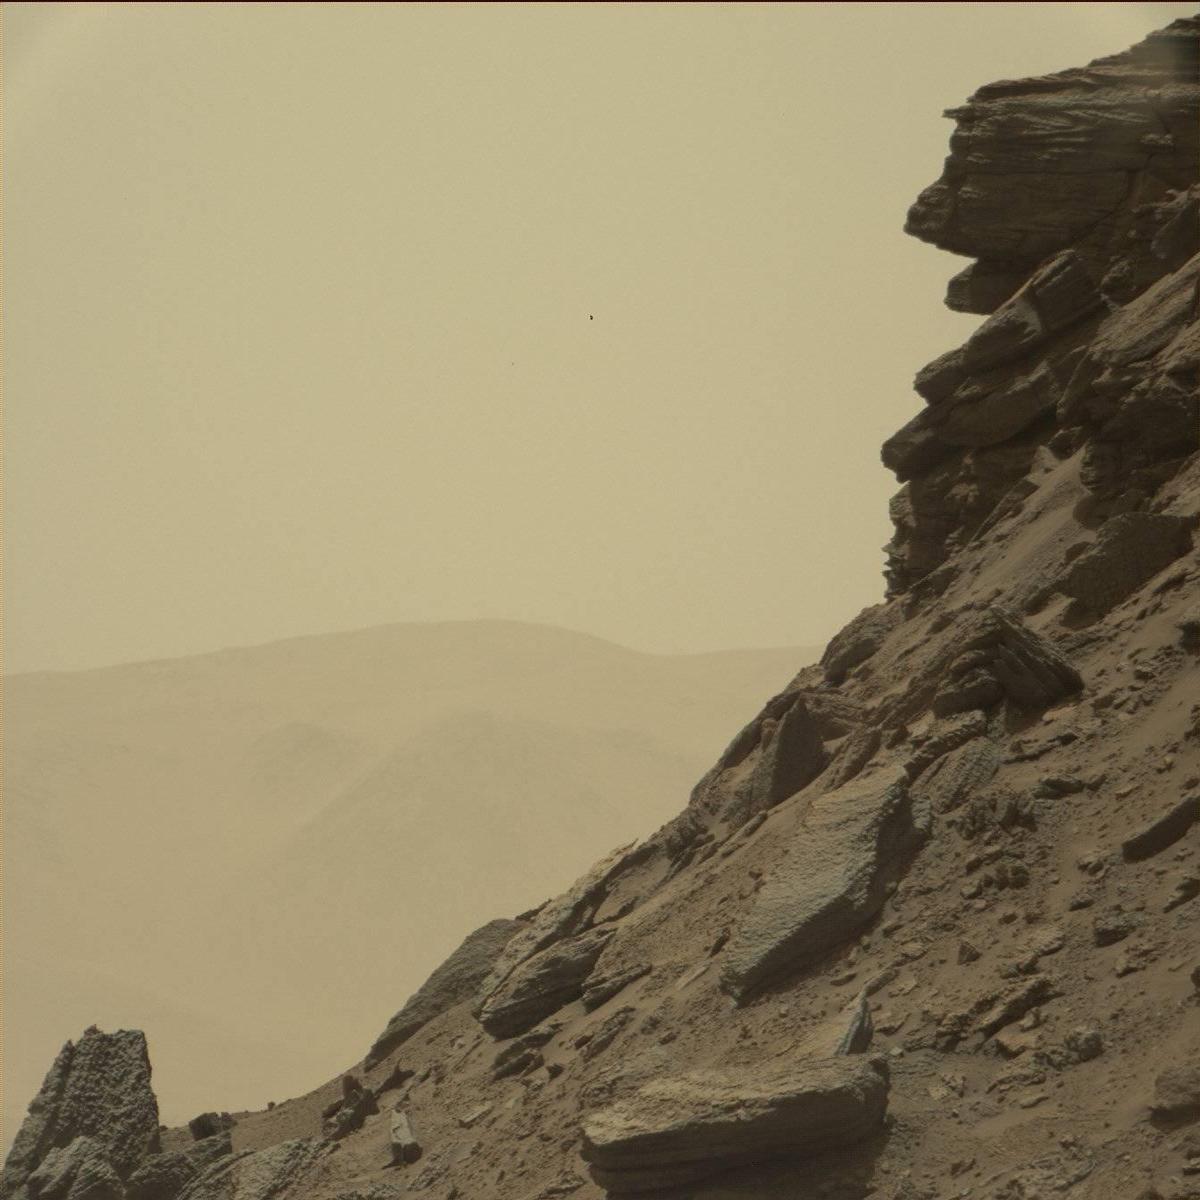
Terrain classes present: Bedrock, Ridge, Sand / Soil, Sky